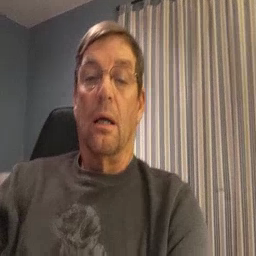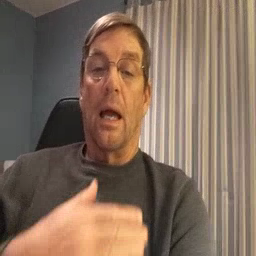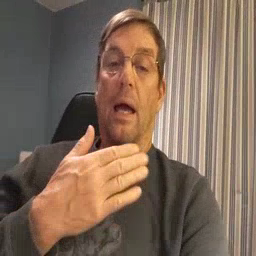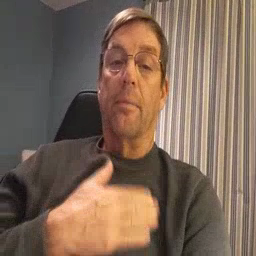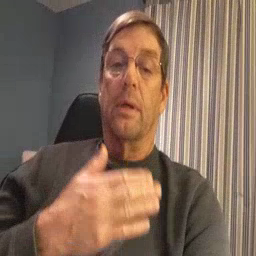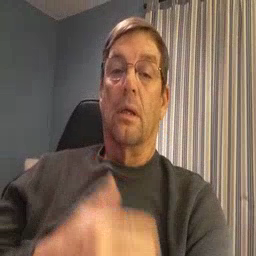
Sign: happy